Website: lowes
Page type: receipt
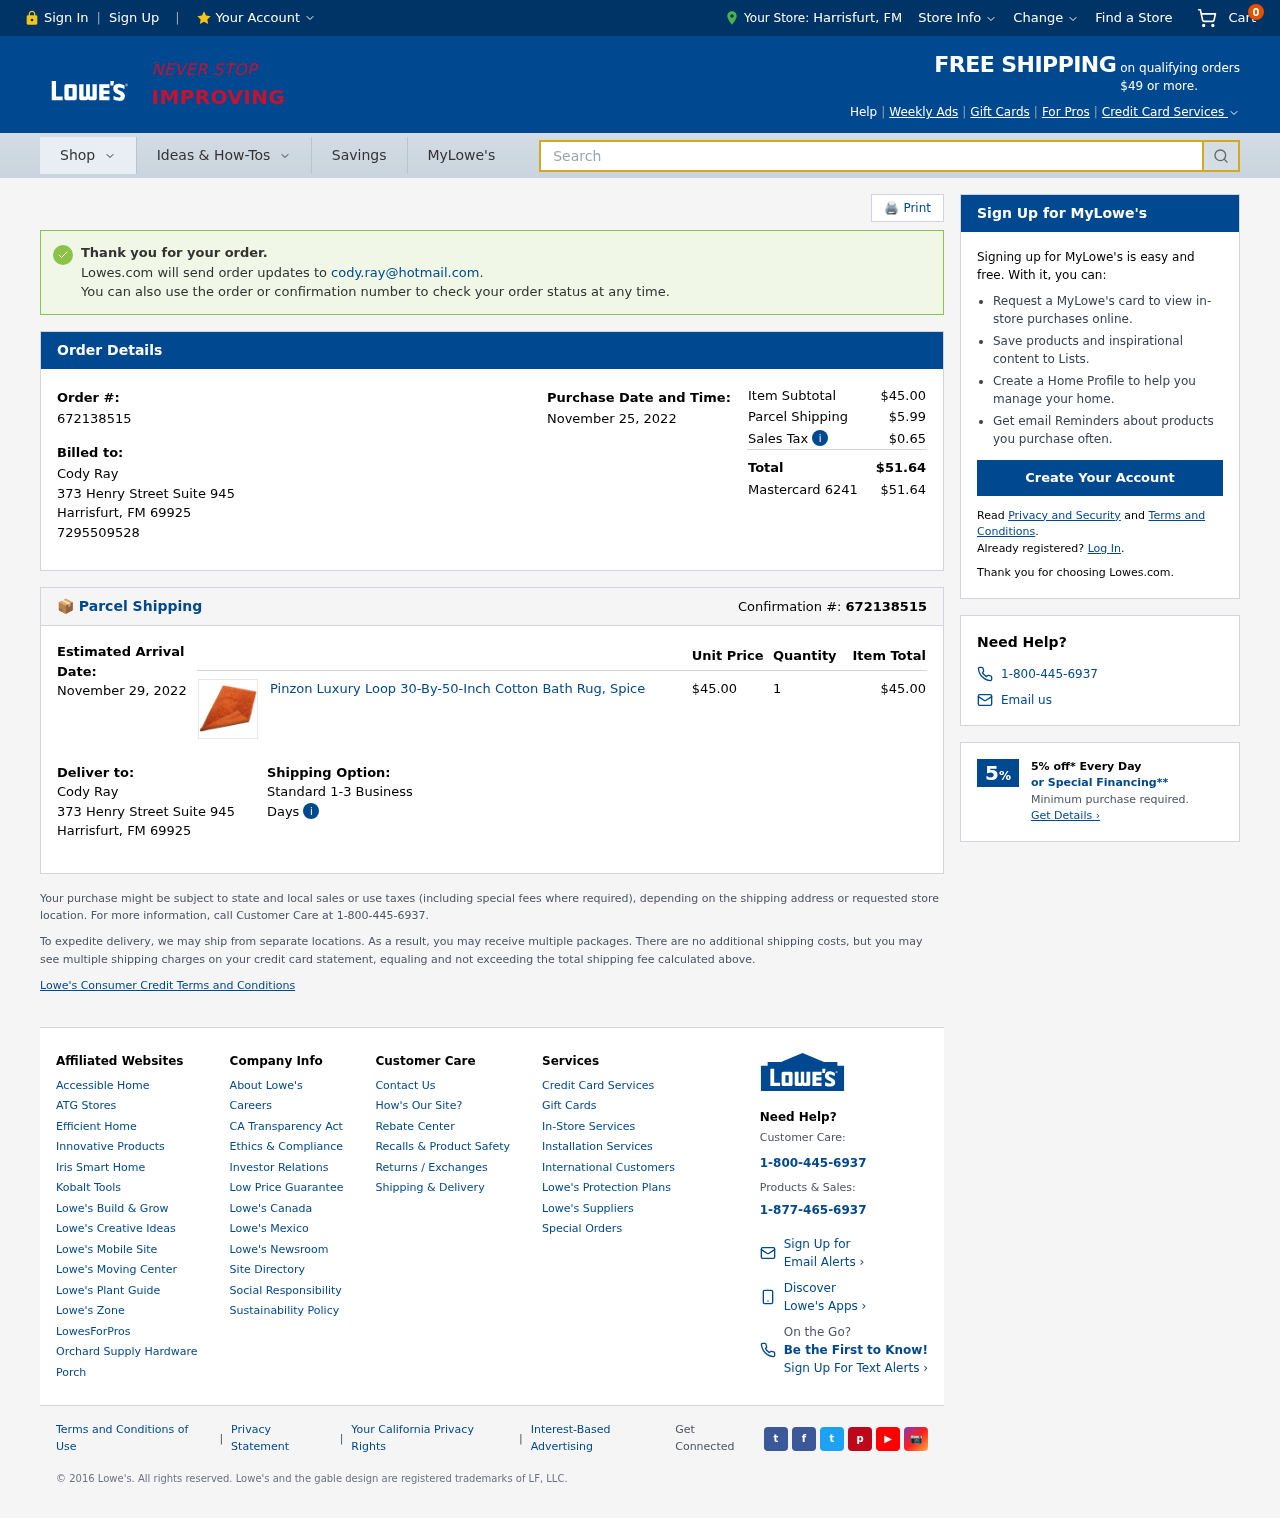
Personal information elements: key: PII_CARD_LAST4
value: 6241
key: PII_CARD_TYPE
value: Mastercard
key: PII_CITY
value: Harrisfurt
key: PII_EMAIL
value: cody.ray@hotmail.com
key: PII_FULLNAME
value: Cody Ray
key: PII_PHONE
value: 7295509528
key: PII_POSTCODE
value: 69925
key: PII_STATE_ABBR
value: FM
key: PII_STREET
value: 373 Henry Street Suite 945
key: PII_CITY_STATE
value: Harrisfurt, FM
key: PII_FULLNAME2
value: Cody Ray
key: PII_STREET2
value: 373 Henry Street Suite 945
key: PII_CITY2
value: Harrisfurt
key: PII_STATE_ABBR2
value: FM
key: PII_POSTCODE2
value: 69925
Product elements: key: PRODUCT1_NAME
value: Pinzon Luxury Loop 30-By-50-Inch Cotton Bath Rug, Spice
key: PRODUCT1_PRICE
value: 45
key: PRODUCT1_QUANTITY
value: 1
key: PRODUCT1_TOTAL
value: $45.00
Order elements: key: ORDER_NUM_ITEMS
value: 0
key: ORDER_ID
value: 672138515
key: ORDER_DATE
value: November 25, 2022
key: ORDER_SUBTOTAL
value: $45.00
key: ORDER_SHIPPING_COST
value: $5.99
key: ORDER_TAX
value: $0.65
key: ORDER_TOTAL
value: $51.64
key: ORDER_TOTAL2
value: $51.64
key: ORDER_DELIVERY_DATE
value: November 29, 2022
Search elements: key: HEADER_SEARCH
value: Search